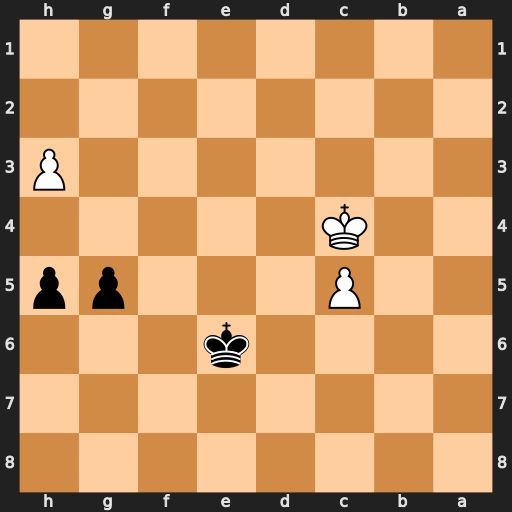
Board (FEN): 8/8/4k3/2P3pp/2K5/7P/8/8
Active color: b
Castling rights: -
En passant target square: -
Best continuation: g4 hxg4 h4 g5 h3